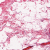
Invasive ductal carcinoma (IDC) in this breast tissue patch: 0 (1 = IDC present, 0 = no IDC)